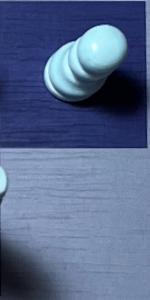
Label: Empty